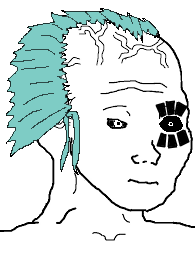
Label: 5_Brainiak